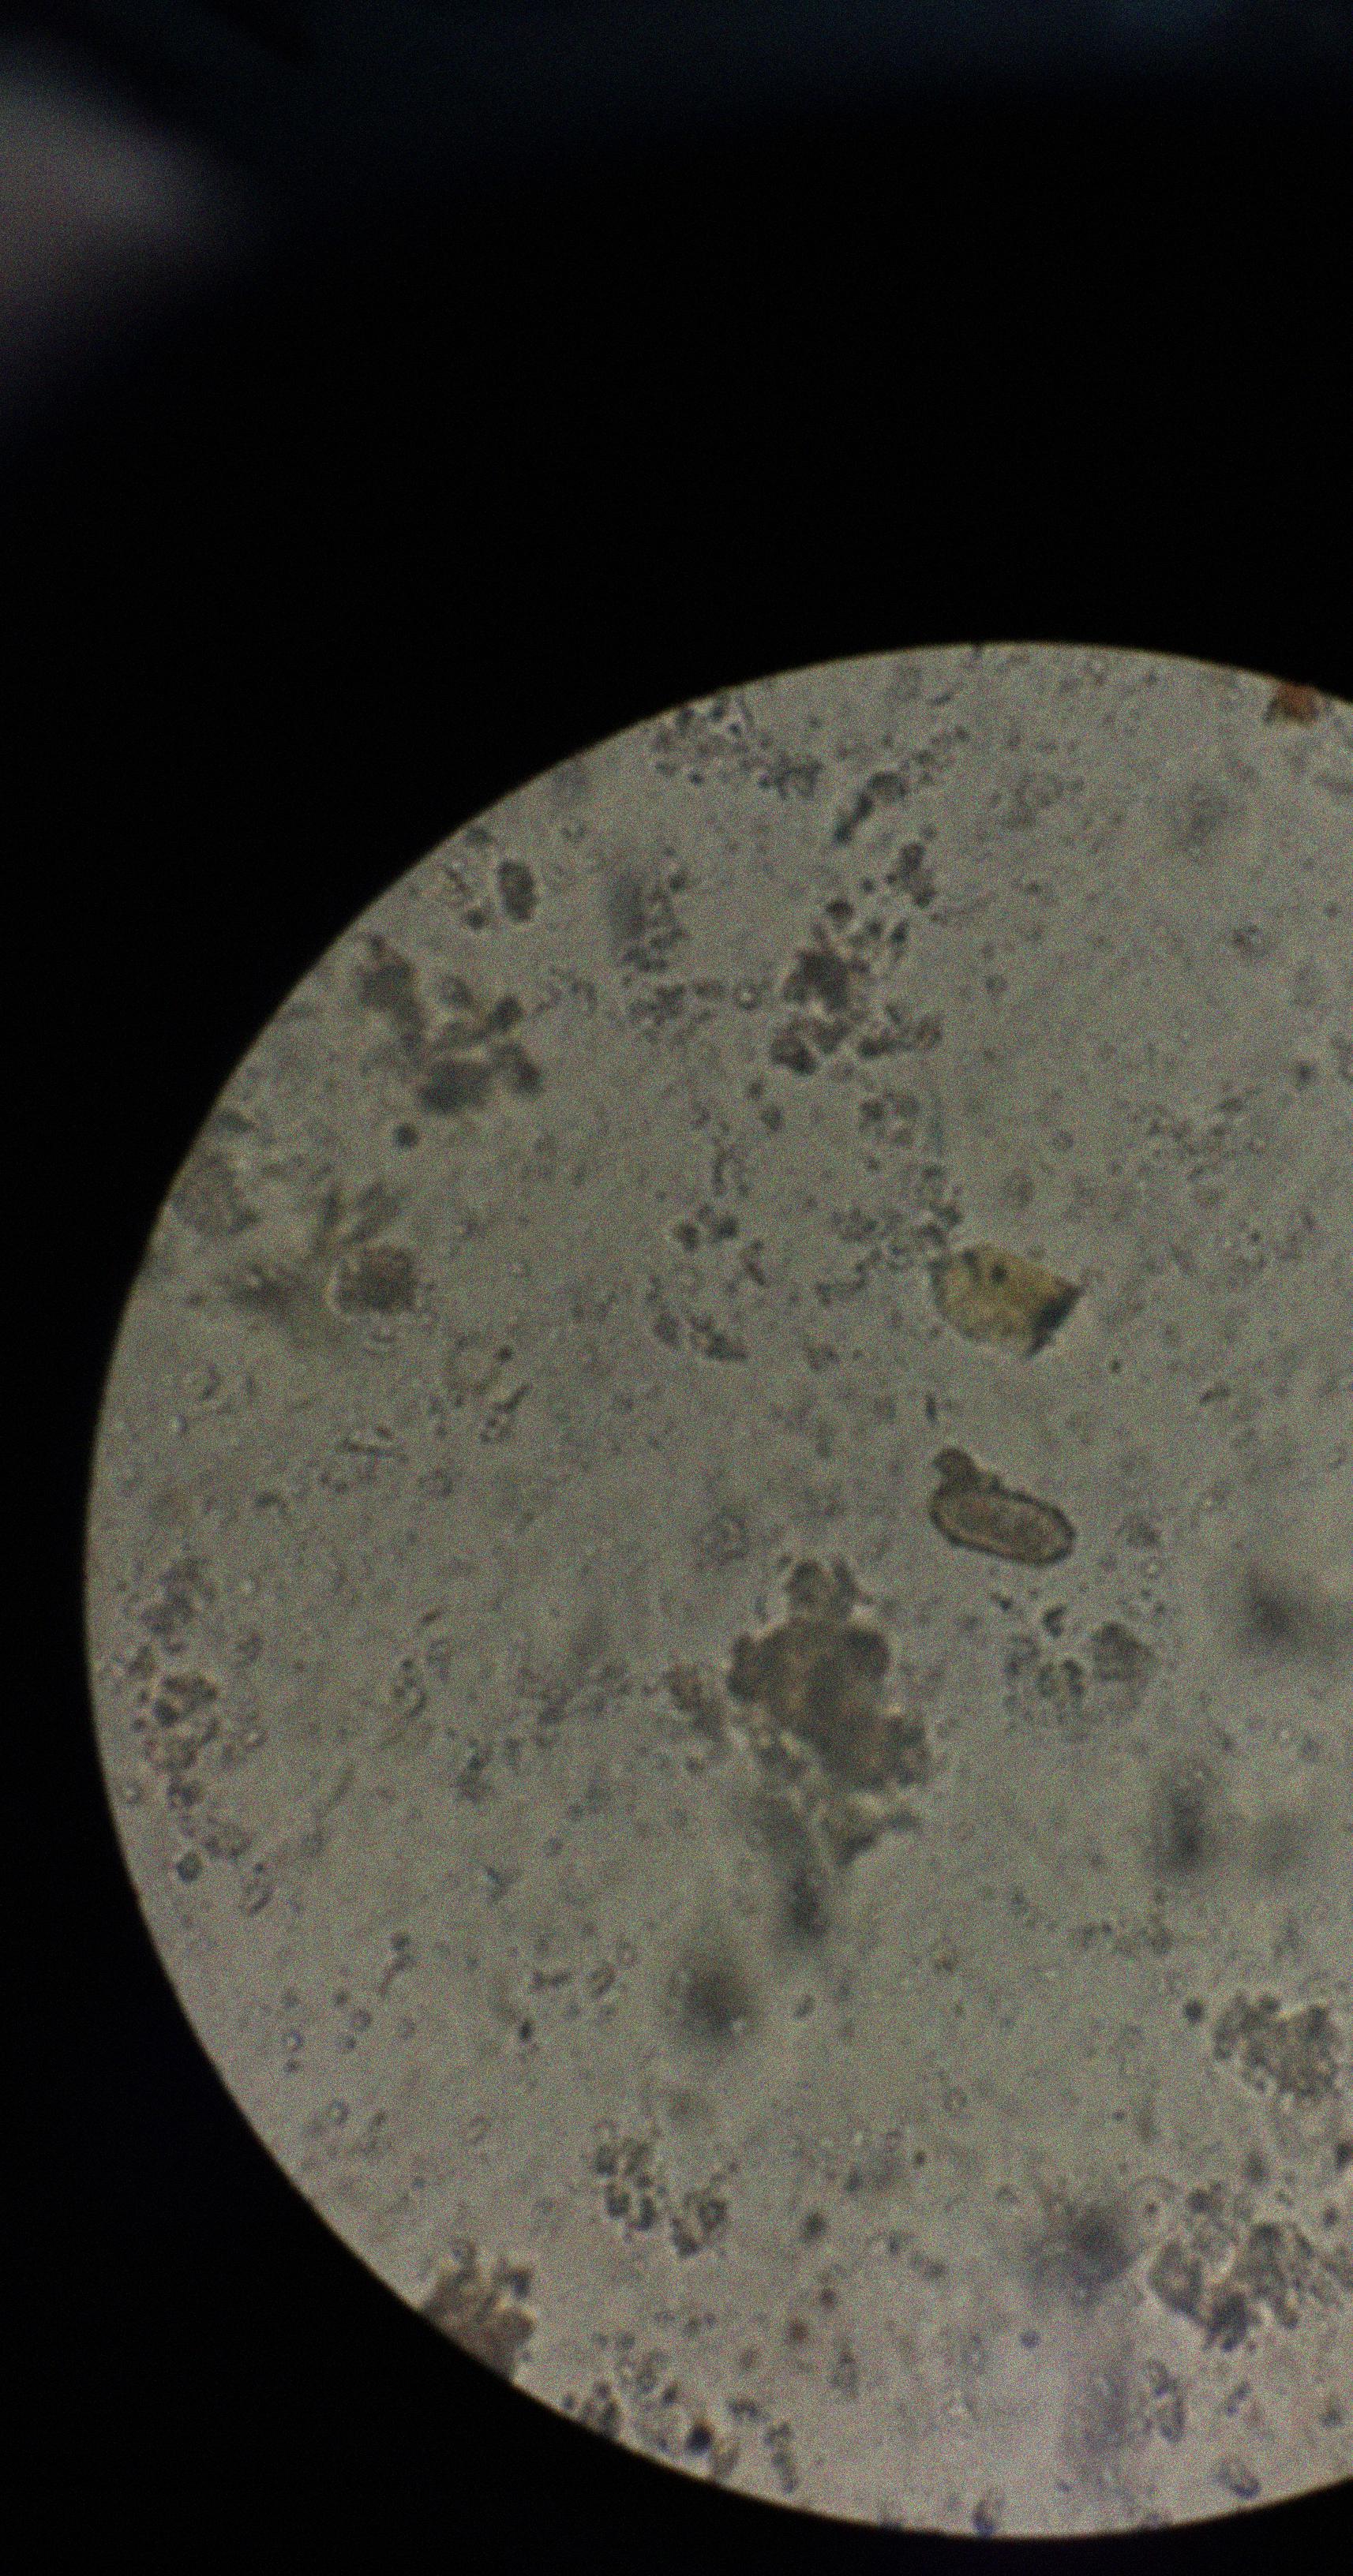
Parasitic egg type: Capillaria philippinensis